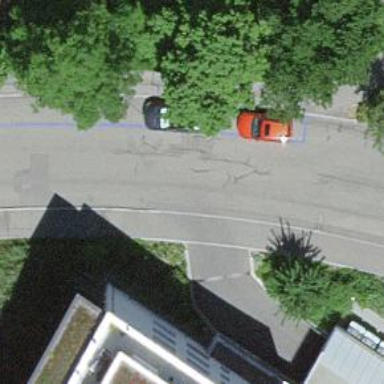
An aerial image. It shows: Residential road with separate asphalt sidewalk.